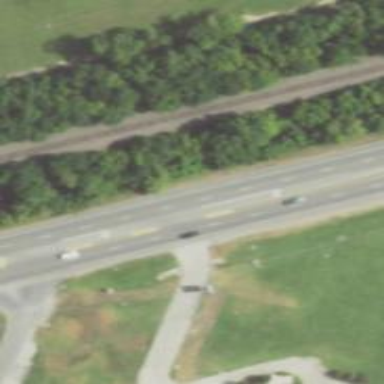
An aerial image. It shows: This image shows trunk highway that functions as expressway.